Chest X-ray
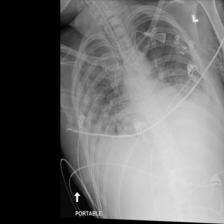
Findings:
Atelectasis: negative
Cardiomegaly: negative
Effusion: negative
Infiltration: positive
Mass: negative
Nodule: negative
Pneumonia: negative
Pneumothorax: negative
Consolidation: negative
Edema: negative
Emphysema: negative
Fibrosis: negative
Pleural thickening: negative
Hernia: negative